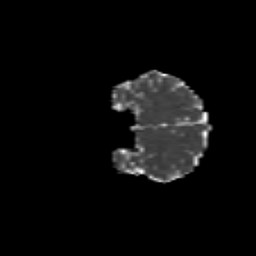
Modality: MD
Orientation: coronal
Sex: female
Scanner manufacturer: siemens
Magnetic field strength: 3 T
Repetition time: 5 s
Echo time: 0.071 s